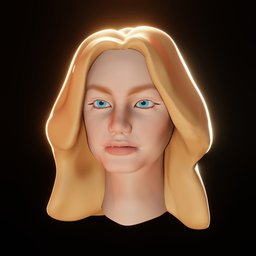
Label: people